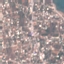
Land use / land cover class: Residential